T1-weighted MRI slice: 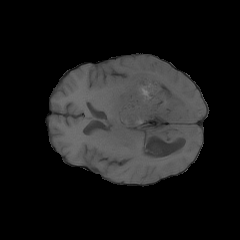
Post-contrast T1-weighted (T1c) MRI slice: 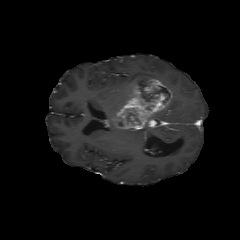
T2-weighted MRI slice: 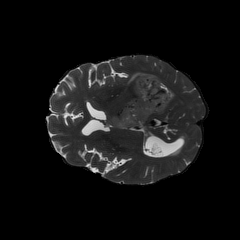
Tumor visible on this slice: yes